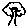
Label: tree